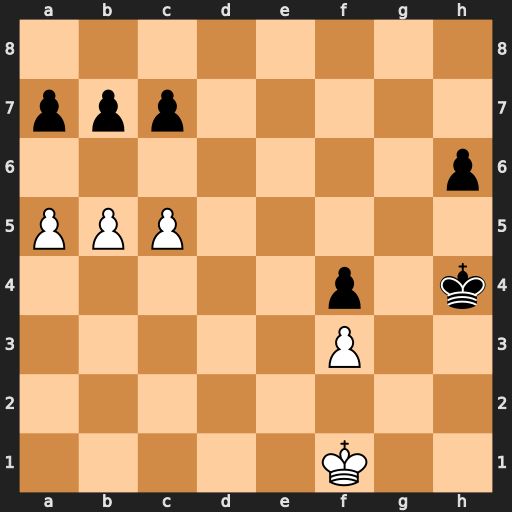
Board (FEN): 8/ppp5/7p/PPP5/5p1k/5P2/8/5K2
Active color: w
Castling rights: -
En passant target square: -
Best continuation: b6 cxb6 a6 bxa6 c6